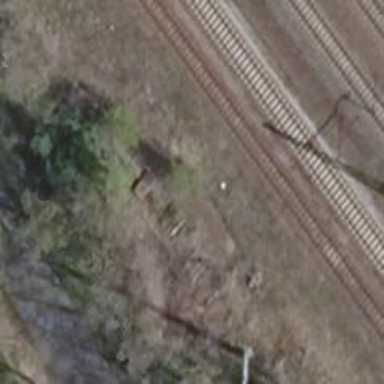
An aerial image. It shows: Abandoned railway.